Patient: sex M, age 68
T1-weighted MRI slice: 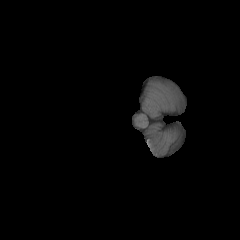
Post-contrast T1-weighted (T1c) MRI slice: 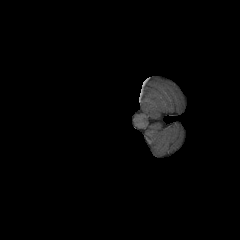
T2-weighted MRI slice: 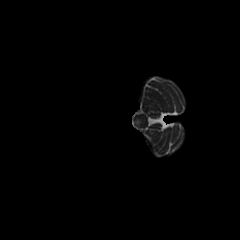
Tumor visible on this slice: no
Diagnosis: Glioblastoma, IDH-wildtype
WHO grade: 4